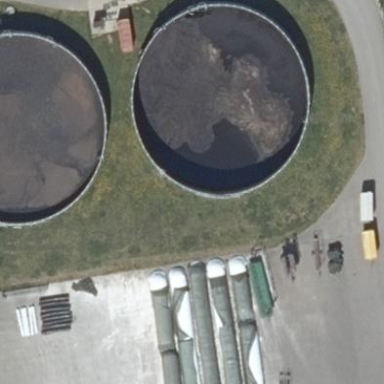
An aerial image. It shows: Storage tank with man-made structure.